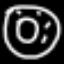
Label: donut